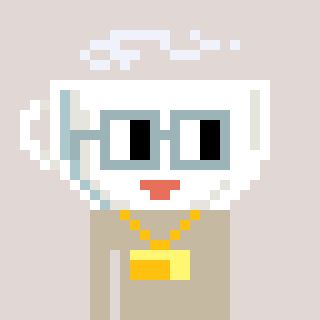
a pixel art character with square dark gray glasses, a mug-shaped head and a bege-colored body on a warm background